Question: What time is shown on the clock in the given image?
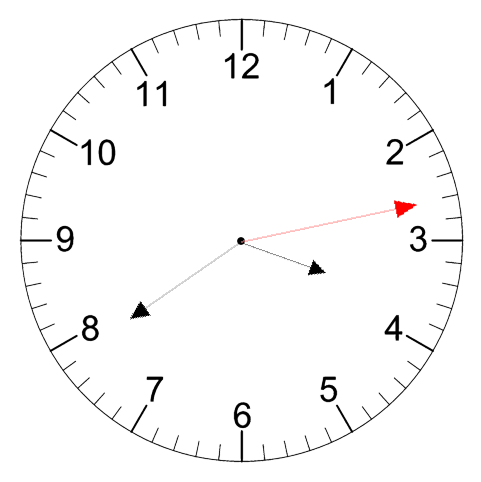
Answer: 03:39:13